Question: I am newbie on ajax. My case is, i want to passing value on same page so if i click on selected the value pass to upper

on my pure php code like this
'''
<?php include('connect.php');
$query="SELECT barang_id, nama, stok, AuUser,AuDate FROM barang";
$result=mysql_query($query);
$num=mysql_numrows($result);
mysql_close();
?>
<table border="1" cellspacing="2" cellpadding="2" >
<tr>
<td><font face="Arial, Helvetica, sans-serif">No.</font></td>
<td><font face="Arial, Helvetica, sans-serif">Barang ID</font></td>
<td><font face="Arial, Helvetica, sans-serif">Nama</font></td>
<td><font face="Arial, Helvetica, sans-serif">Stock</font></td>
<td><font face="Arial, Helvetica, sans-serif">AuUser</font></td>
<td><font face="Arial, Helvetica, sans-serif">AuDate</font></td>
<td><font face="Arial, Helvetica, sans-serif">Select</font></td>
</tr>
<?php
$i=0;$j=1;
while ($i < $num) {
$f1 = mysql_result($result,$i,"barang_id");
$f2 = mysql_result($result,$i,"nama");
$f3 = mysql_result($result,$i,"stok");
$f4 = mysql_result($result,$i,"auuser");
$f5 = mysql_result($result,$i,"audate");
?>
<tr>
<td><font face="Arial, Helvetica, sans-serif"><?php echo $j; ?></font></td>
<td><font face="Arial, Helvetica, sans-serif"><?php echo $f1; ?></font></td>
<td><font face="Arial, Helvetica, sans-serif"><?php echo $f2; ?></font></td>
<td><font face="Arial, Helvetica, sans-serif"><?php echo $f3; ?></font></td>
<td><font face="Arial, Helvetica, sans-serif"><?php echo $f4; ?></font></td>
<td><font face="Arial, Helvetica, sans-serif"><?php echo $f5; ?></font></td>
<td><a href="data.php?id=<?php echo $f1;?>&nama=<?php echo $f2;?>&stok=<?php echo $f3;?>&auuser=<?php echo $f4;?>&audate=<?php echo $f5;?>">Selected</a></td>
</tr>
<?php
$i++; $j = $j + 1;
}?>
<?php
$id1 = ($_GET['id']) ;
$nama1 = ($_GET['nama']) ;
$stok1 = ($_GET['stok']);
$auuser1 = ($_GET['auuser']);
$audate1 = ($_GET['audate']) ;
?>
<div class="tengah">
<form action="doupload.php" method="post">
<div class="kiri">ID </div>
<div class="kanan"><input type="text" name="id" id="id" value="<?php echo $id1;?>"/> </div>
<div class="kiri">nama </div>
<div class="kanan"><input type="text" name="nama" id="nama" value="<?php echo $nama1;?>"/></div>
<div class="kiri"> stock </div>
<div class="kanan"><input type="text" name="stok" id="stok" value="<?php echo $stok1;?><?php echo $id1;?>"/></div>
<div class="kiri">auuser </div>
<div class="kanan"><input type="text" name="user" id="user" value="<?php echo $auuser1;?>"/></div>
<div class="kiri">audate </div>
<div class="kanan"><input type="text" name="date" id="date" value="<?php echo $audate1;?>"/></div>
<div class="kiri"><input name="Submit" type="submit" value="submit" /></div>
<div class="kanan"><input name="Reset" type="reset" value="cancel" /></div>
</form>
<div id="insert_response"></div>
</div>
'''
here are the problems is i wanted using ajax so when i click selected on table.
The value passing on top without loading.
Thanks
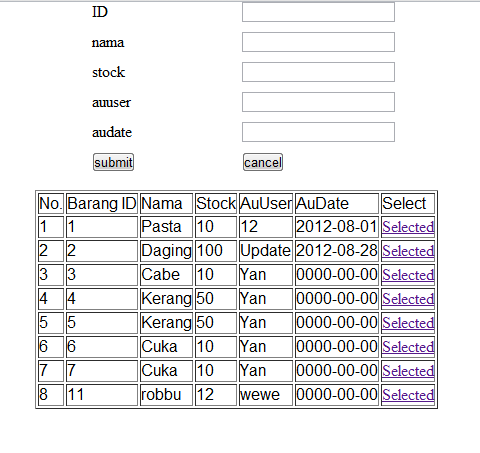
Answer: You don't need to use AJAX as you don't have to load the data from an external file. You can just use some javascript to populate the form. There are more efficient ways to do it then the code below, but here's a quick and dirty answer...
Oh, and I did the javascript in jquery because it makes things easier. But the same can be done in pure javascript.
For your HTML/PHP code, change the a tag to use onclick instead of href, and call a javascript function:
'''
<a onclick="updateForm('<?php echo '$f1'?>','<?php echo '$f2'?>','<?php echo '$f3'?>','<?php echo '$f4'?>','<?php echo '$f5'?>');">Selected</a>
'''
Then, create a javascript function on the same page that looks like this:
'''
<script>
function updateForm(id, nama, stok, user,date){
$('#id').val(id);
$('#nama').val(name);
$('#stok').val(stok);
$('#user').val(user);
$('#date').val(date);
}
</script>
'''
If you don't want to use jquery, I think the equivalent of $('#id').val(id) is document.getElementById('id').value = id;